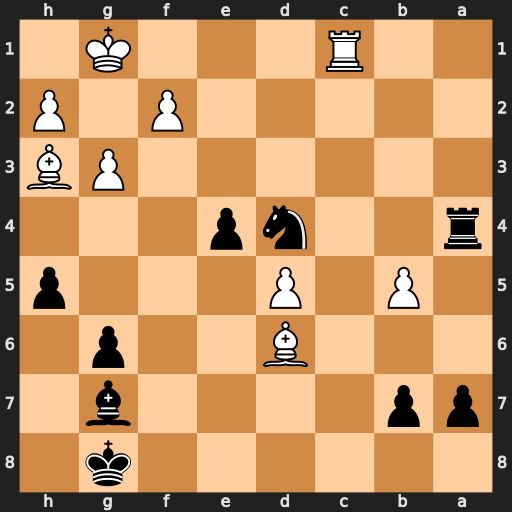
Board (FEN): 6k1/pp4b1/3B2p1/1P1P3p/r2np3/6PB/5P1P/2R3K1
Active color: b
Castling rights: -
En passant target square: -
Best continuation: Ne2+ Kg2 Nxc1